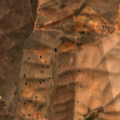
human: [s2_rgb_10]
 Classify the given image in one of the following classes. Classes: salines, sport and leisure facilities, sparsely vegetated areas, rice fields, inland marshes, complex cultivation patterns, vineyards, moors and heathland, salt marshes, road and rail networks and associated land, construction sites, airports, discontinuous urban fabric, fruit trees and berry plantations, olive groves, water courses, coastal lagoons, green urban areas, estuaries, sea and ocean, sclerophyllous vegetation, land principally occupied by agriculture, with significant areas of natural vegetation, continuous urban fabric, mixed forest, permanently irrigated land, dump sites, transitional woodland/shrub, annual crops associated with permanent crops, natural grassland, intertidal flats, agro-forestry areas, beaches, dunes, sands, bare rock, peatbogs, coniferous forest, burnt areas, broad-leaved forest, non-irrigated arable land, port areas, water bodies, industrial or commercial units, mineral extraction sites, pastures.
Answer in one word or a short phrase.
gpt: non-irrigated arable land, vineyards, olive groves, agro-forestry areas, water bodies